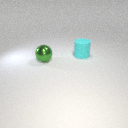
large green metal sphere in front of large cyan rubber cylinder